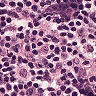
Metastatic tissue present: no